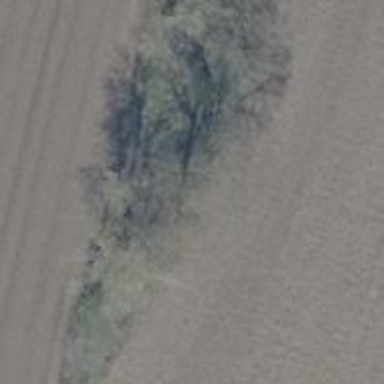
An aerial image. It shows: Row of trees in natural setting.